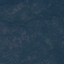
Land use / land cover class: Forest